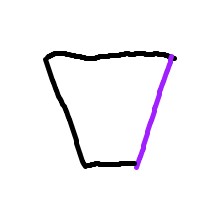
Shape: trapezoid